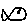
Label: fish